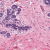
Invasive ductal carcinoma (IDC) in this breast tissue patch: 0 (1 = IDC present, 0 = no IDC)